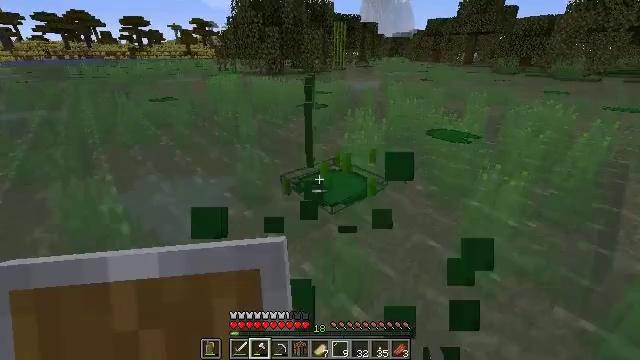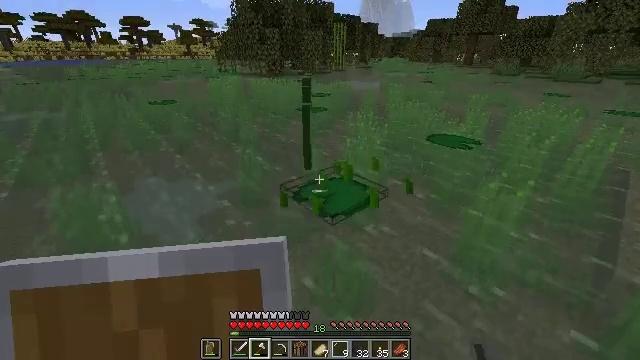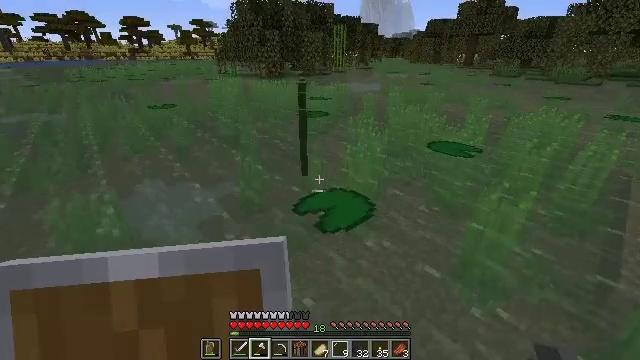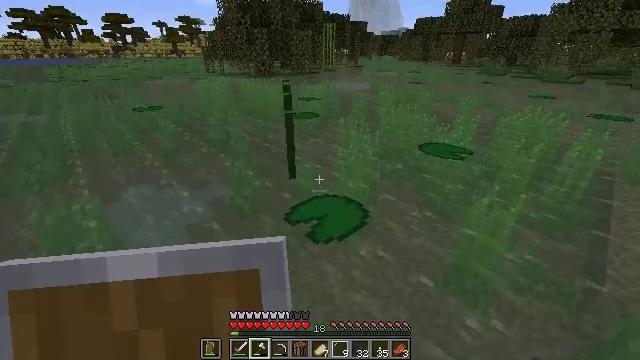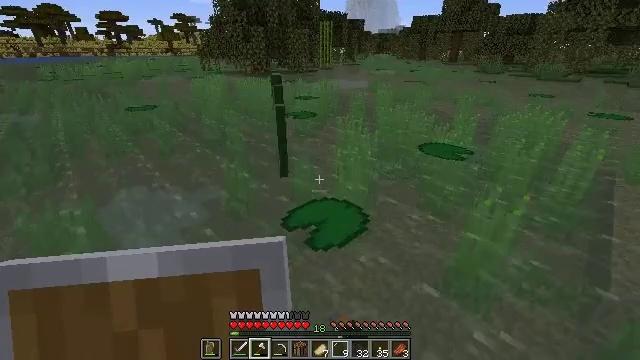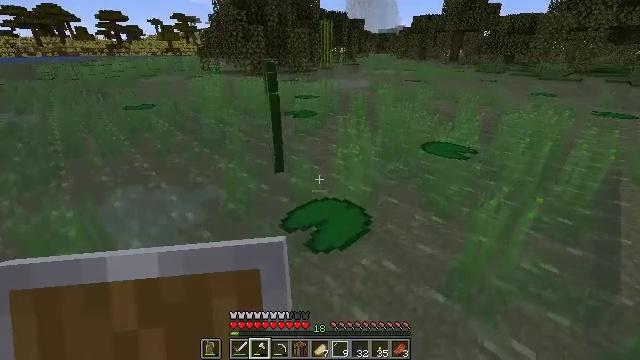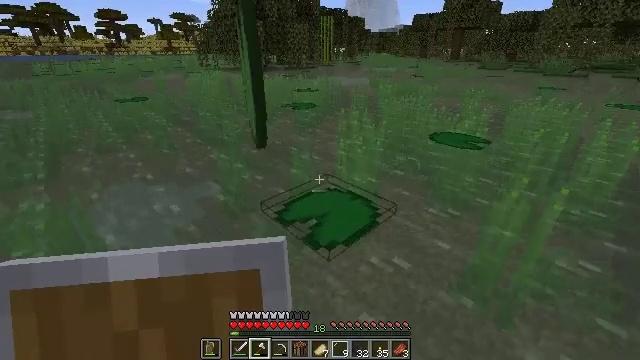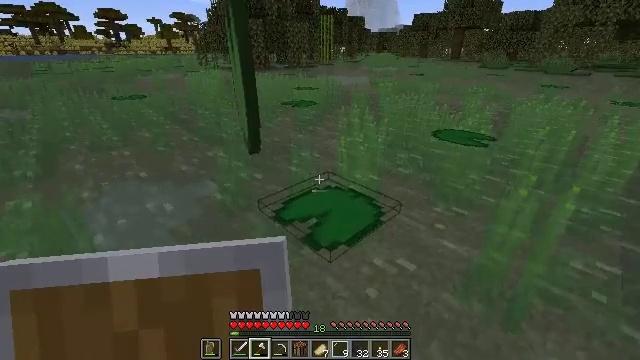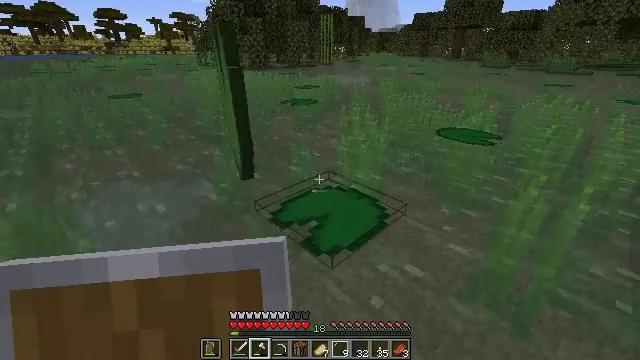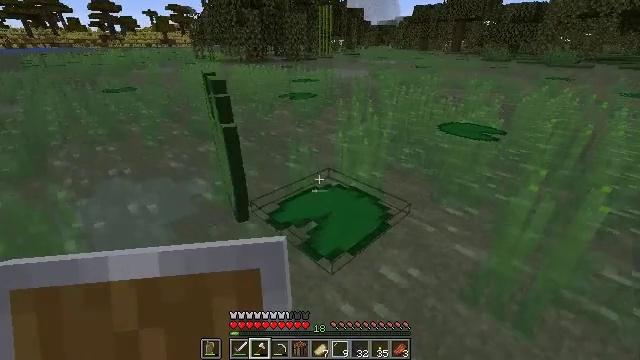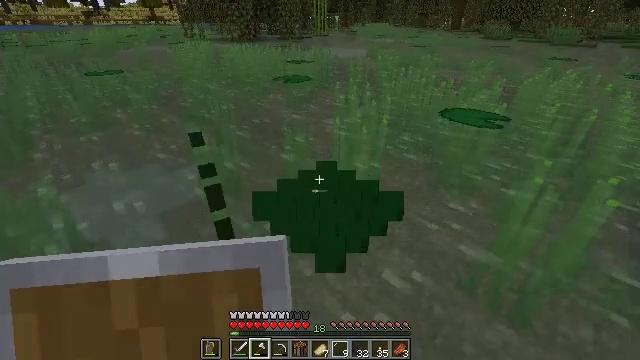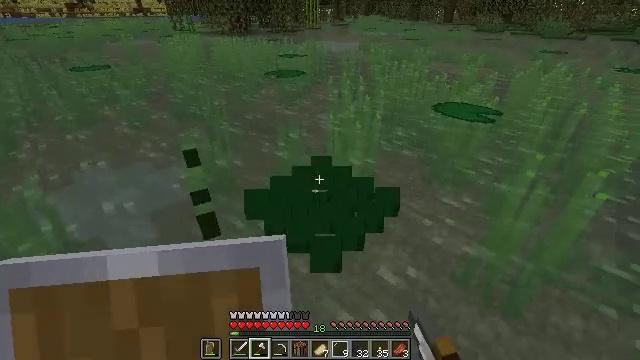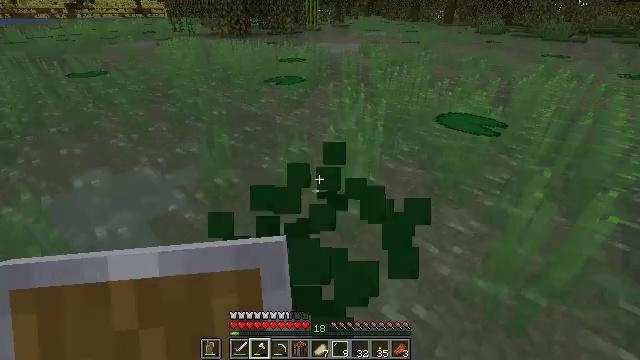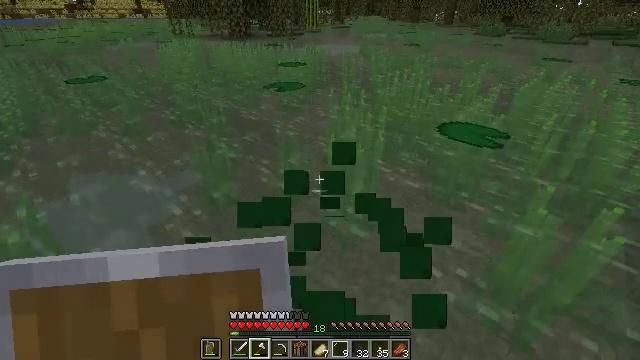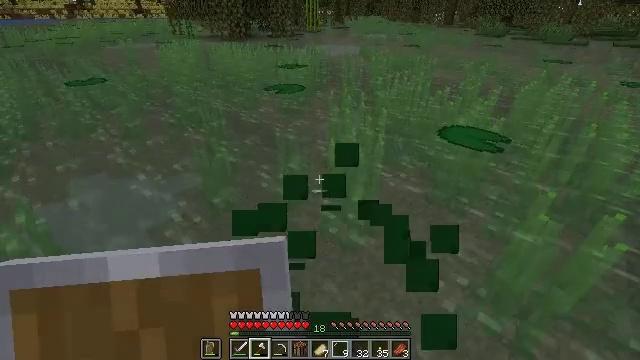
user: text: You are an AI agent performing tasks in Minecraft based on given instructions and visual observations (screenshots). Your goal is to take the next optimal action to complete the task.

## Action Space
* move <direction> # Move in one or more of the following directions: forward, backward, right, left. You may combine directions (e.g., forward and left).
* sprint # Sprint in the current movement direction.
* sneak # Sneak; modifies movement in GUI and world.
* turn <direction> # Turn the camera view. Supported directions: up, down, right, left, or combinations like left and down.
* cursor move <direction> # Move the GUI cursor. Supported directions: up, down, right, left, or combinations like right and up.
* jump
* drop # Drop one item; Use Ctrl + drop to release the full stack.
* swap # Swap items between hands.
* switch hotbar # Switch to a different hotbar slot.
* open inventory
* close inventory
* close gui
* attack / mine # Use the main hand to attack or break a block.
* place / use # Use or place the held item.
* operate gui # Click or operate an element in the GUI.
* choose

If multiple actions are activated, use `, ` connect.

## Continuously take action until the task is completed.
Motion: motion action
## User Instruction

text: Remove the lily pad floating on water.
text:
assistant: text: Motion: move forward, jump
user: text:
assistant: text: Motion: move forward, jump
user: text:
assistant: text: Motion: move forward, turn right, attack / mine, jump
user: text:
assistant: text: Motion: move forward, attack / mine, jump
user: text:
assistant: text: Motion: move forward, attack / mine, jump
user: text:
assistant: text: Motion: move forward, jump
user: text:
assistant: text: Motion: move forward, jump
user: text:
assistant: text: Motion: move forward, jump
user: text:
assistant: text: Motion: move forward, turn down, jump
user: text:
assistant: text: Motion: move forward, turn down, attack / mine, jump
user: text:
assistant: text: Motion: move forward, turn right and down, attack / mine, jump
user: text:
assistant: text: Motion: move forward, attack / mine, jump
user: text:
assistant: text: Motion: move forward, jump
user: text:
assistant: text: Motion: move forward, jump
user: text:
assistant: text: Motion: jump